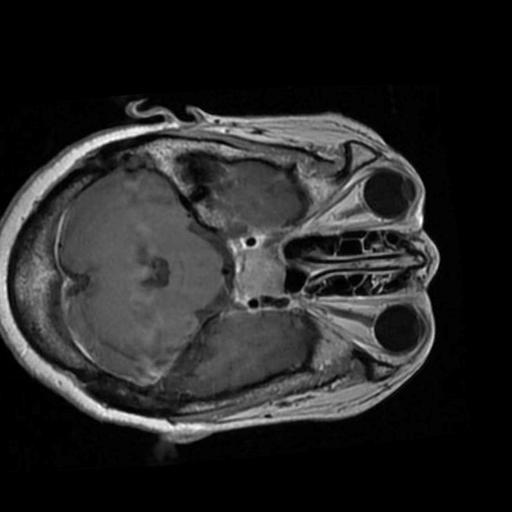
Label: brain_tumor